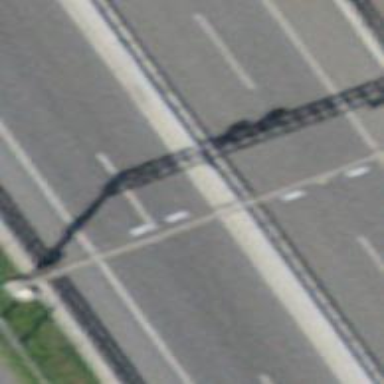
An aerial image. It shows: Gantry structure.